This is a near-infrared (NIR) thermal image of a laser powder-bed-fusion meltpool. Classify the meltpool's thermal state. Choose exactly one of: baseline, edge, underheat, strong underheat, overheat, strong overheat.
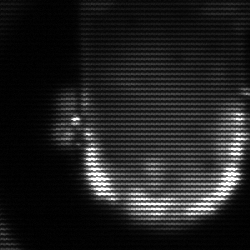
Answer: baseline